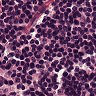
Metastatic tissue present: no